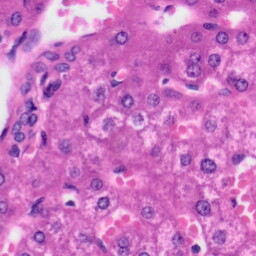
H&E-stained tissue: Liver